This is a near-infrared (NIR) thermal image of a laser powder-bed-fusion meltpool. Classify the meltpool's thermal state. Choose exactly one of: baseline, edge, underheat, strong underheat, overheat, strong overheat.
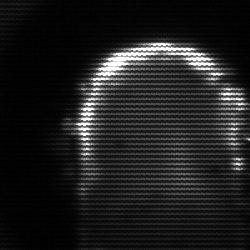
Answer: baseline